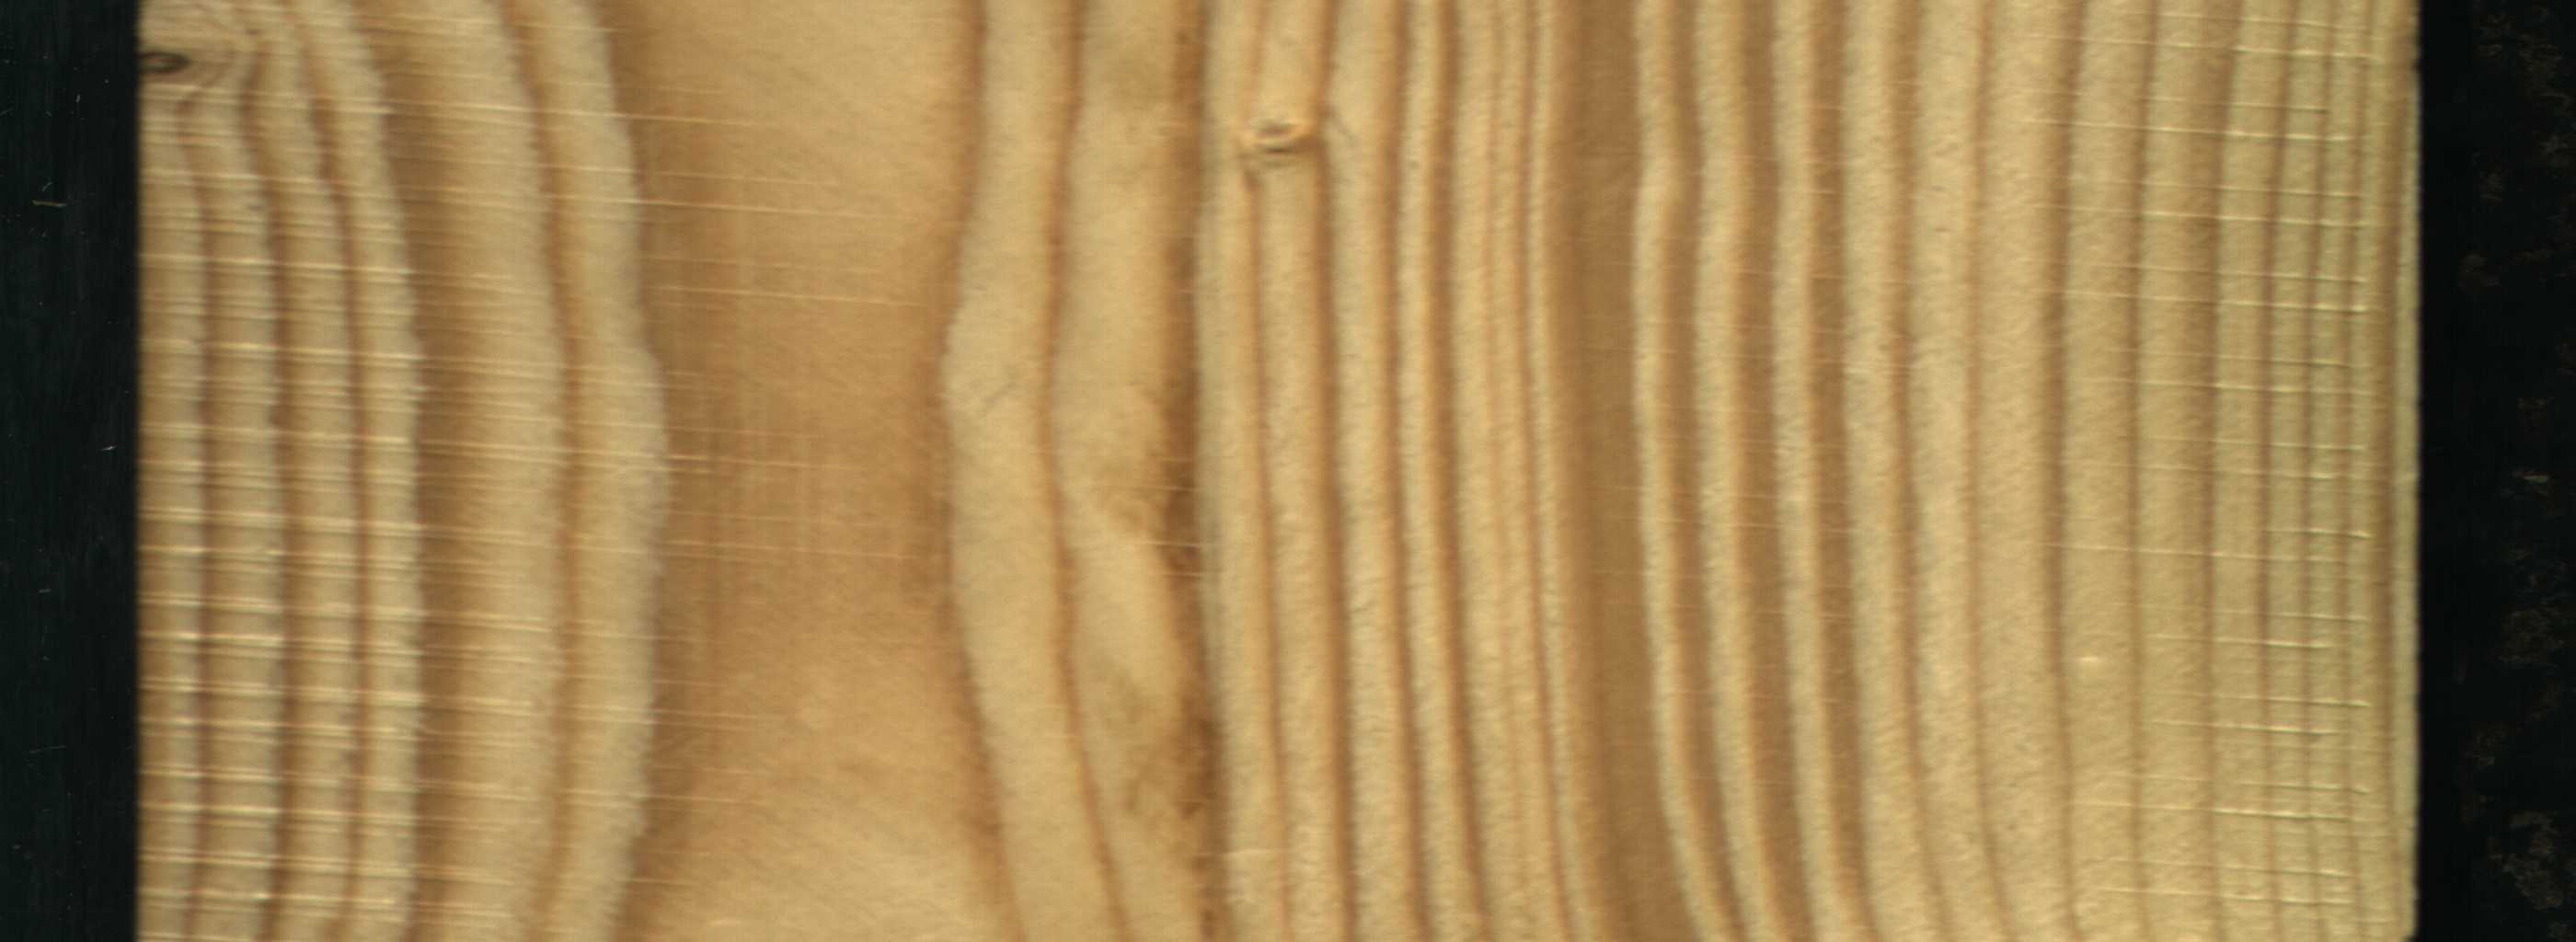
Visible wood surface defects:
Quartzity
Live_Knot